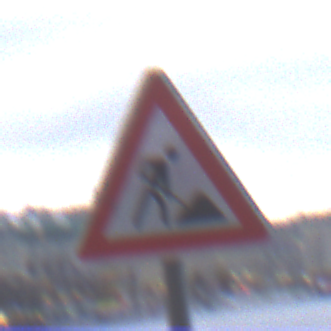
Verkehrszeichen: Arbeitsstelle
Umgebung: Outdoor, Urban
Tageszeit: MorningAfternoon
Wetter: Overcast
Licht: Natural
Jahreszeit: NotSpecified
Kontrast: LowContrast